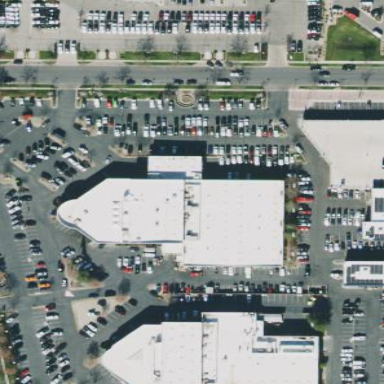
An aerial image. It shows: Building housing car shop.